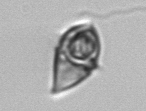
Label: Gyrodinium